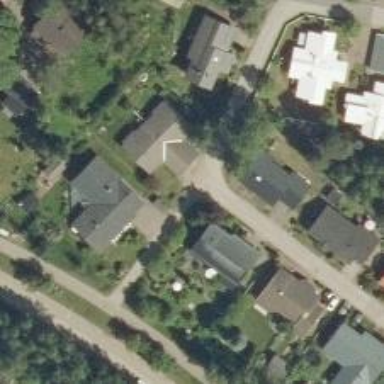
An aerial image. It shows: Asphalt cycleway.